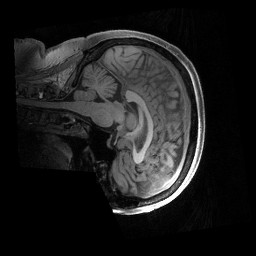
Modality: T1w
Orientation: sagittal
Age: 44
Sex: female
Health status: ill
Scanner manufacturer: siemens
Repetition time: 2.4 s
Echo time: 0.00231 s